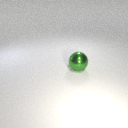
large green metal sphere